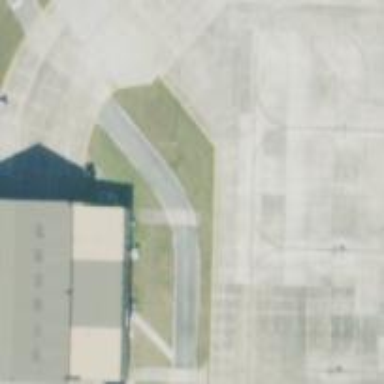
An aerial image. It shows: Building designed as airport hangar.